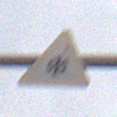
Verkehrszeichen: SchneeOderEisglaette
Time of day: Midday
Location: Outdoor (RoadRail)
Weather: Overcast
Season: NotSpecified
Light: Natural